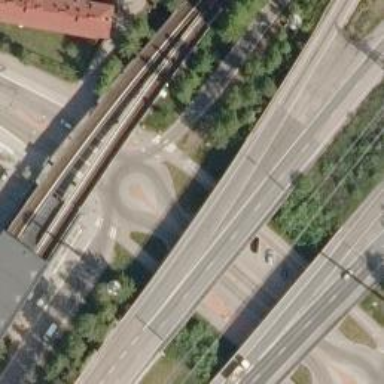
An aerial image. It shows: Secondary road with asphalt surface leading to roundabout.